Question: It says, I can use <URL> event for many things, like initialization, creating multiple forms, blablabla.
However, try to create a new WPF application and add this event handler:
'''
private void App_Startup(object sender, StartupEventArgs e)
{
Window window = new Window();
}
'''
And after closing main window your application will hang up in the memory. Pausing executing in VS at that moment will drop ugly call stack window with a lot of calls somewhere far away from my source code.
Any thoughts?
P.S.: I need to instantiate all of my windows for self-learning configuration purpose once. Should I use some other place?

---
Let me give a better example (example above is good to reproduce the problem, seems it's hard to understand what I am actually doing). I remove 'StartupUri' and then:
'''
private void App_Startup(object sender, StartupEventArgs e)
{
// un-comment this line to reproduce the problem:
// Window window = new Window();
// actual implementation will be
// Window1 window1 = new Window1();
// Window2 window2 = new Window2();
// Window3 window3 = new Window3();
// Window4 window4 = new Window4();
// ...
// start main window as usually
MainWindow mainWindow = new MainWindow();
mainWindow.Show();
}
'''
And why do I need instances of windows (window1, ..2, ..3, ...)? Because their content will be inspected to create a list of controls for which I want to save configuration. Some of these windows will be shown to the user (to example, if he is not admin), some of them are popups, some are editors, etc. So I do not want to display them. But at any application startup the configuration has to be created and saved. And I am looking now for the place to do so.
Surprisingly, using dedicated event 'Startup' seems have some with creating multiple windows but them. Question is why and how to solve it.
---
Testing a bit more. Try this code and explain me, why application is closed without showing window?
'''
private void App_Startup(object sender, StartupEventArgs e)
{
Window window = new Window();
window.Close(); // closing without opening window
MainWindow mainWindow = new MainWindow();
mainWindow.Show();
//mainWindow = new MainWindow(); // can be un-commented, for absolutely no effect
mainWindow.Show();
mainWindow.Show();
mainWindow.Show();
mainWindow.Show(); // you will not see mainWindow at all, all Show doing nothing
}
'''
More questions. What do I do?
---
Something what works, but smells:
'''
private void App_Startup(object sender, StartupEventArgs e)
{
Window window = new Window();
MainWindow mainWindow = new MainWindow();
mainWindow.ShowDialog();
Shutdown();
}
'''
Notice, calling 'ShowDialog' (which will make event handler waiting for that window closing) and calling 'Shutdown' right after.
It is still not clear what is the problem in the 'Startup' event handler to create instances of some windows. Any ideas?
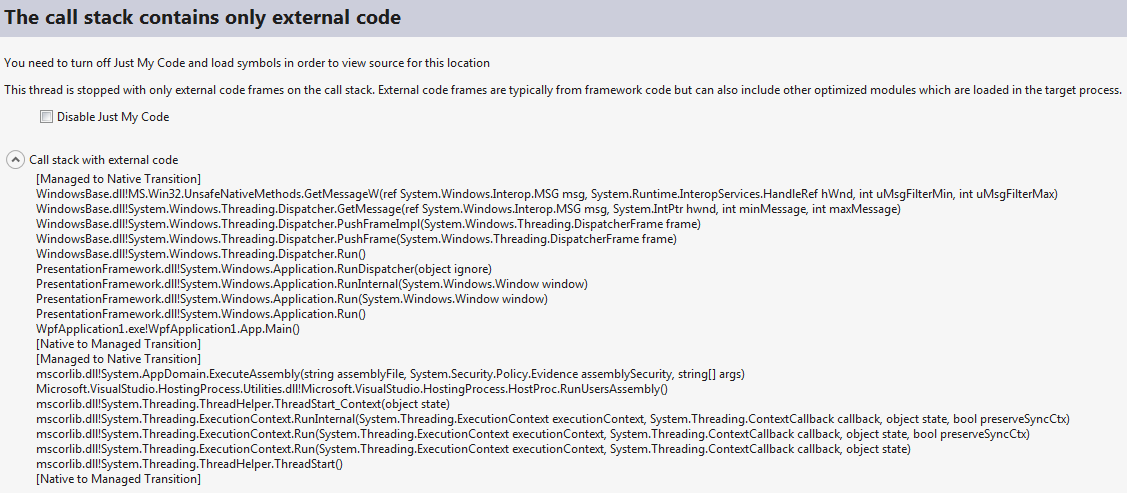
Answer: I have solution, which seems pretty good to me. Idea is similar to 'winforms' - do everything in the 'Main'.
This, however, is a bit in wpf (I used <URL>:
- 'StartupUri''App.xaml'- 'App.xaml''Build Action''Page''Main'- 'Main''Application'
.
'''
public partial class App : Application
{
[STAThread]
public static void Main()
{
Window window1 = new Window();
Window window2 = new Window();
Window window3 = new Window();
// ...
MainWindow start = new MainWindow();
start.ShowDialog();
SomeOtherWindow next = new MainWindow();
next.ShowDialog();
}
}
'''
Now I can directly control which window to show and when (program flow control), as well as there is no more with not-closing application when creating instances of windows without displaying them.
The suspicious things are this 'Page' setting and that fact, what I do not instantiate 'Application', nor I call 'Run()'. I do not know yet, if it will be a problem in the future. Would be nice to know it for sure.
---
It might be necessary to init application still (to load resources?), then
'''
[STAThread]
public static void Main()
{
App app = new App();
app.InitializeComponents();
// ... the rest
// possibly app.MainWindow = start; or app.MainWindow = next;
// if only 1 window, then app.Run(new MainWindow());
}
'''